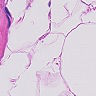
Metastatic tissue present: no